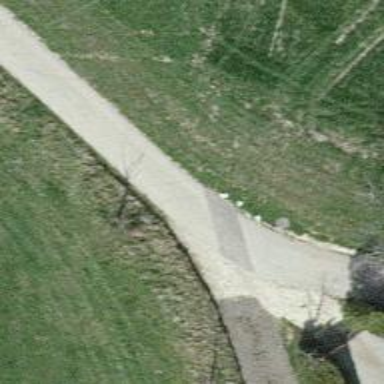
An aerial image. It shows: Service road with grade1 tracktype.